Question: I want to make a bar-chart like this using <URL> :

I have tried using their <URL> to make it multiple colors.
I got an answer <URL>, it is not useful to make a bar multiple colors.
I have very little knowledge about eCharts. Can anybody give me any reference how can I implement it?
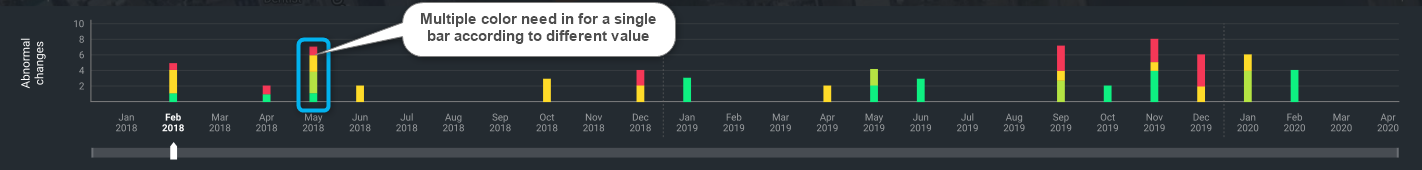
Answer: You want to have different colors for each series in the stacked bar? Just draw imaginary vertical line across all series value and set color style for all crossing values.
'''
{
name: 'Series-1',
type: 'bar',
stack: '1',
data: [5, { value: 20, itemStyle: { color: 'blue'} }, 36, 10, 10, 20]
},{
name: 'Series-2',
type: 'bar',
stack: '1',
data: [5, {value: 20, itemStyle: { color: 'green'} }, 36, 10, 10, 20]
}
'''
'''
var myChart = echarts.init(document.getElementById('main'));
var option = {
title: {
text: 'ECharts'
},
tooltip: {},
legend: {
data:['Label']
},
xAxis: {
data: ["Category1","Category2","Category3","Category4","Category5","Category6"]
},
yAxis: {},
series: [{
name: 'Series-1',
type: 'bar',
stack: '1',
data: [5, { value: 20, itemStyle: { color: 'blue'} }, 36, 10, 10, 20]
},{
name: 'Series-2',
type: 'bar',
stack: '1',
data: [5, {value: 20, itemStyle: { color: 'green'} }, 36, 10, 10, 20]
}
]
};
myChart.setOption(option);
'''
'''
<script src="https://cdn.jsdelivr.net/npm/echarts@4.7.0/dist/echarts.min.js"></script>
<div id="main" style="width: 600px;height:400px;"></div>
'''